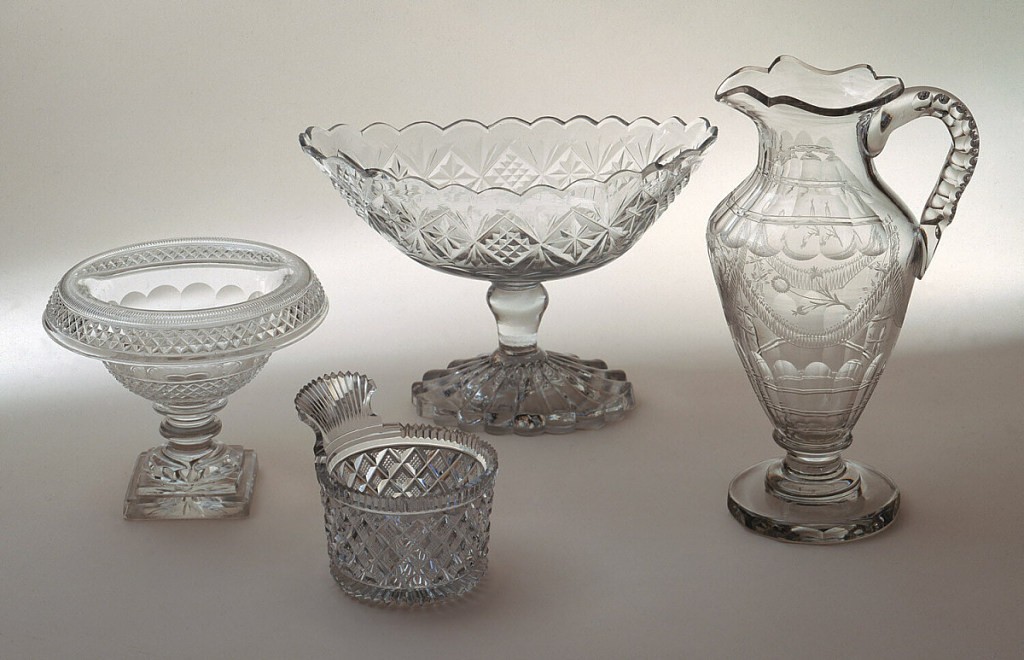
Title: Bowl
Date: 1820–30
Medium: Glass
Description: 1986-61-142: Oval-shaped bowl with scalloped rim, on the sides ...;     1986-61-143: Urn-shaped body, tapered neck, shaped lip with pou...;     1986-61-183: Straight sides cut with strawberry diamonds, top a...;     1986-61-217: Round bowl with large turned-over rim on stem with...